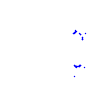
Particle: proton